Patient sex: F
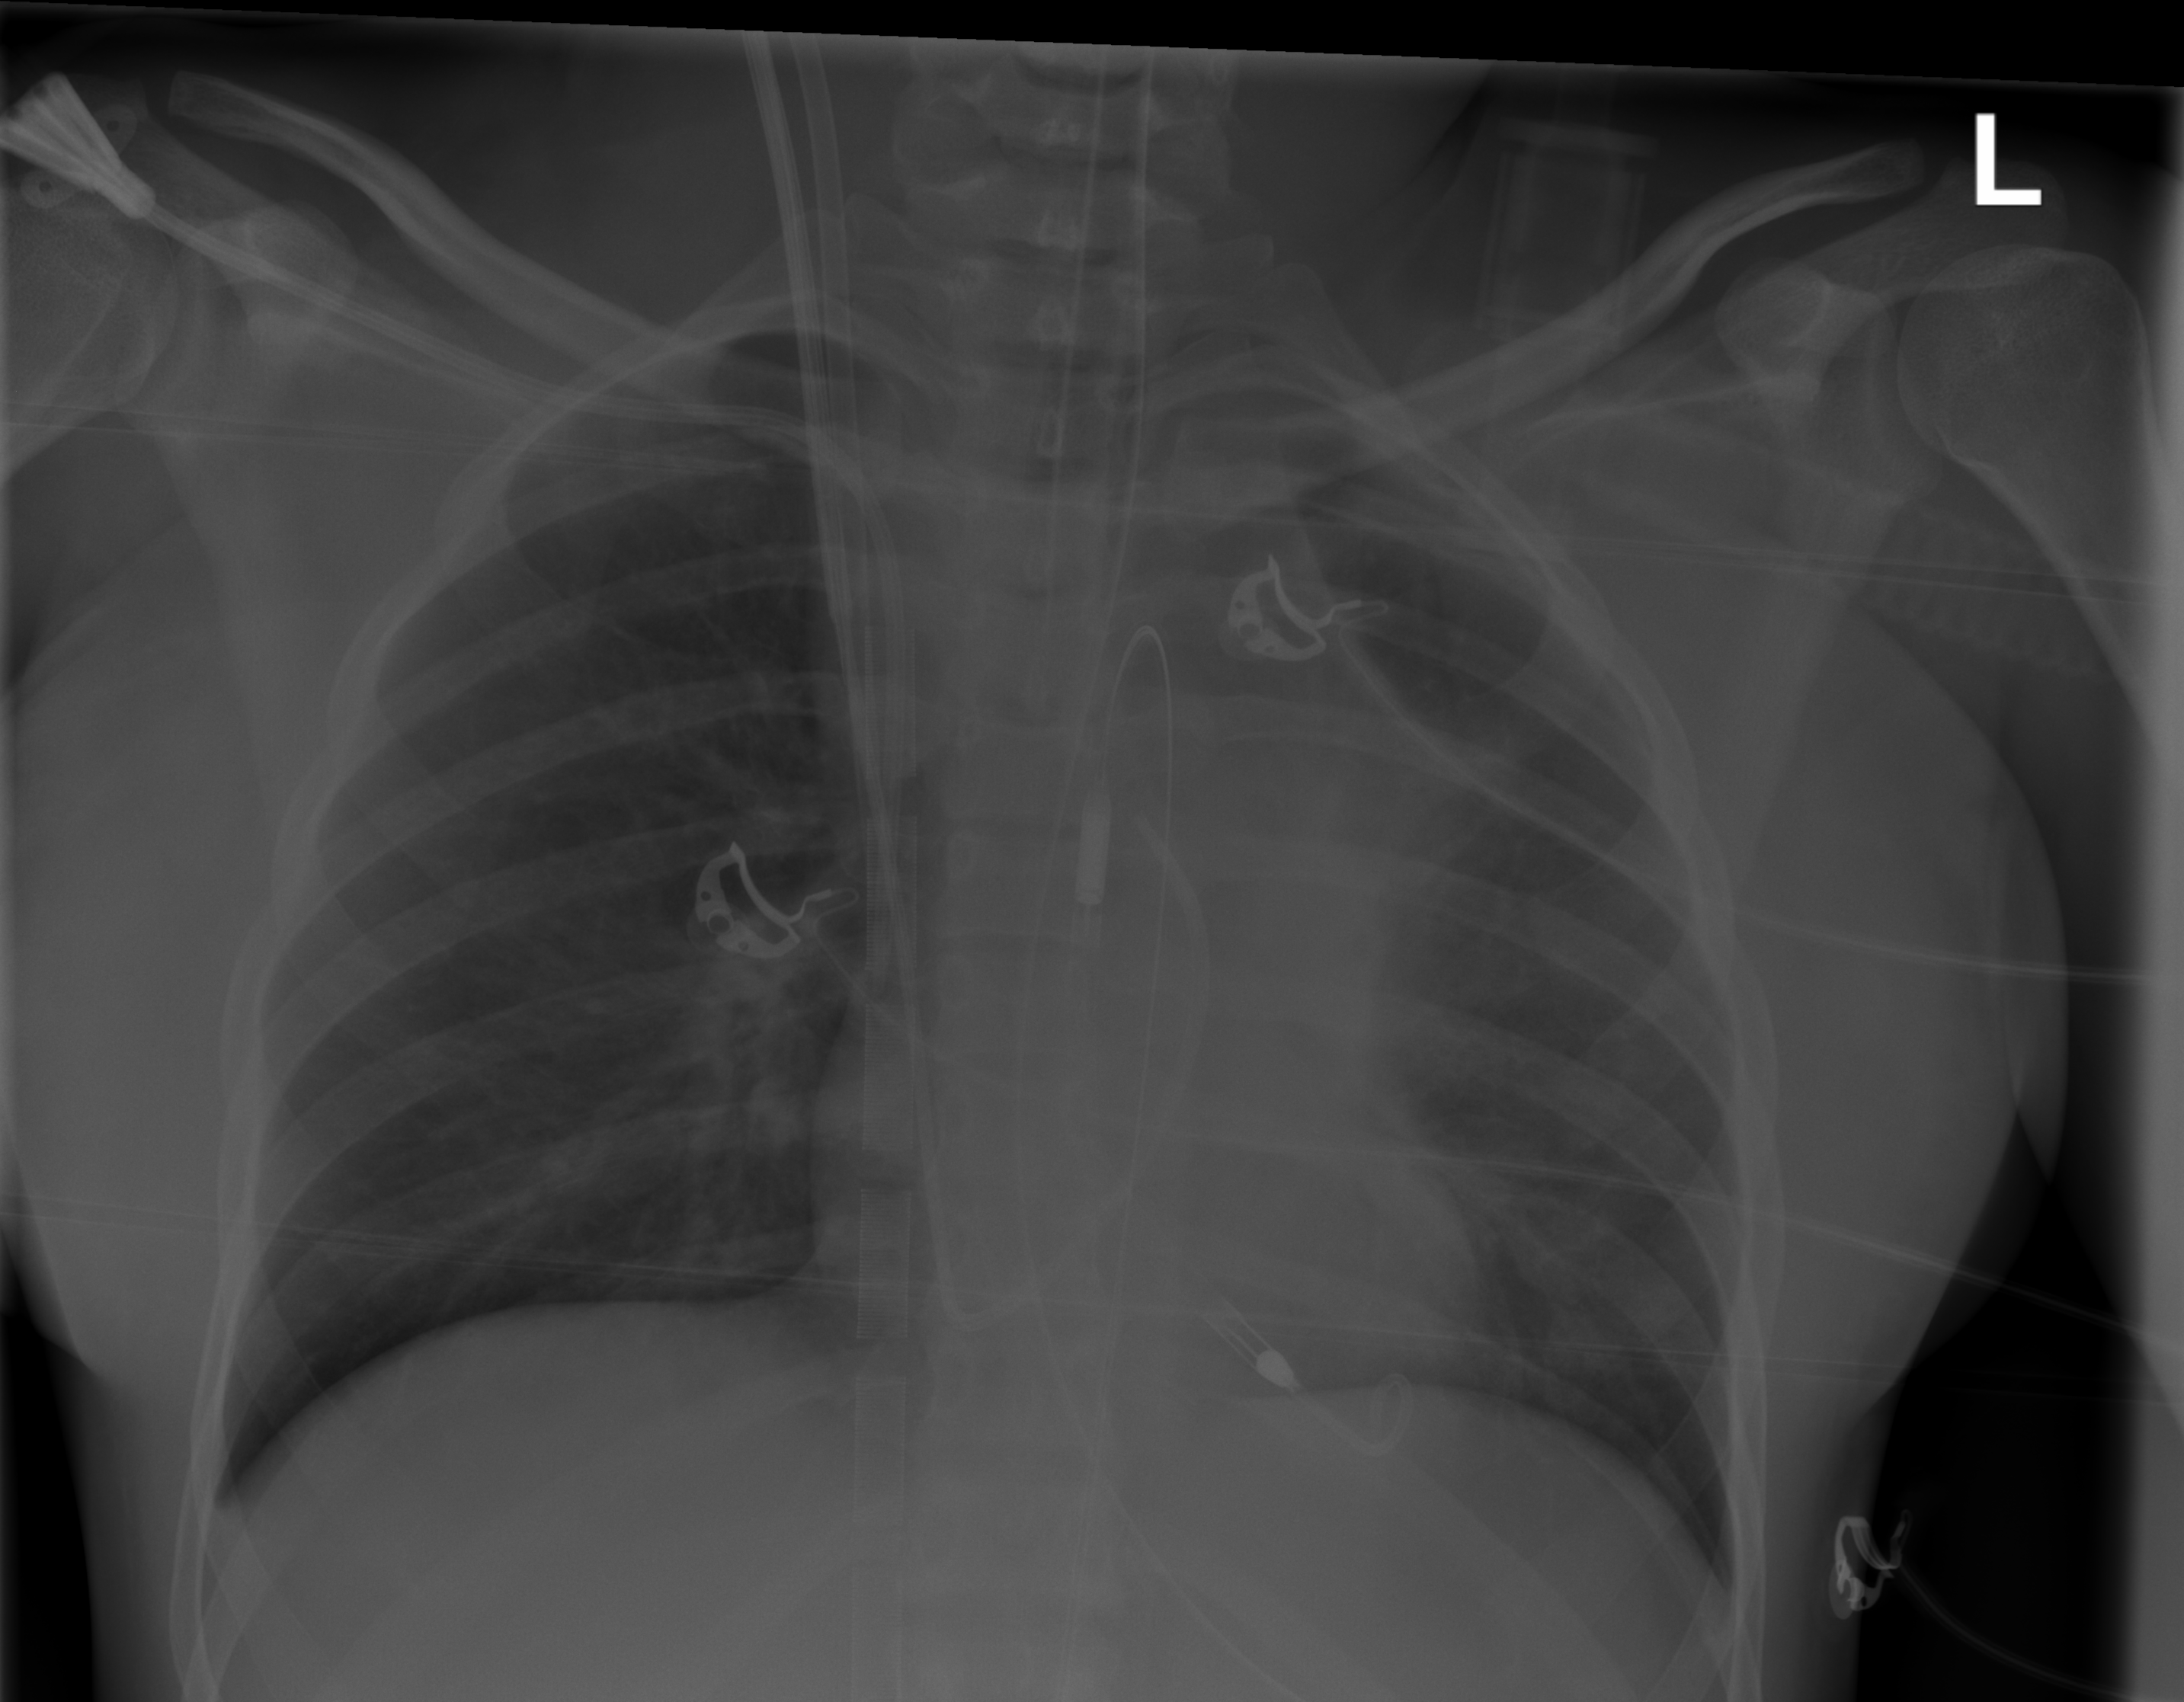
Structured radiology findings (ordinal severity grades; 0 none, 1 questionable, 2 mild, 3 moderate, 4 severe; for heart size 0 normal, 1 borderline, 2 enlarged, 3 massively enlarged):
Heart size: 0
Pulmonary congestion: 0
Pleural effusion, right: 0
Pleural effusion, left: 0
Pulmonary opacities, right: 0
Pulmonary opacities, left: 1
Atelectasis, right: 3
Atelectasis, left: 4